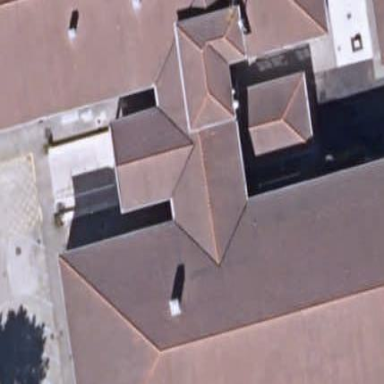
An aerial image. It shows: College building.